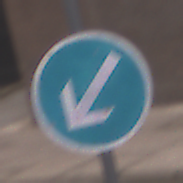
Verkehrszeichen: VorgeschriebeneVorbeifahrtLinks
Umgebung: Outdoor, Urban
Tageszeit: MorningAfternoon
Wetter: Overcast
Licht: Natural
Jahreszeit: NotSpecified
Kontrast: LowContrast